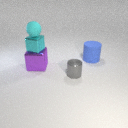
small cyan rubber sphere above small cyan metal cube